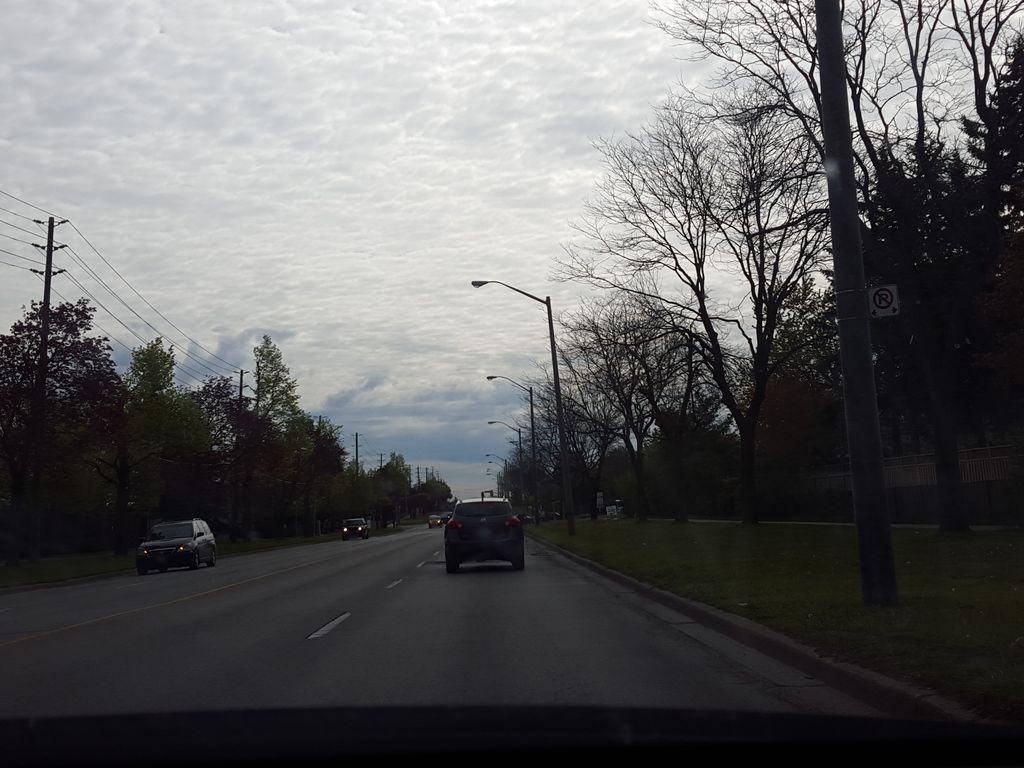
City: toronto